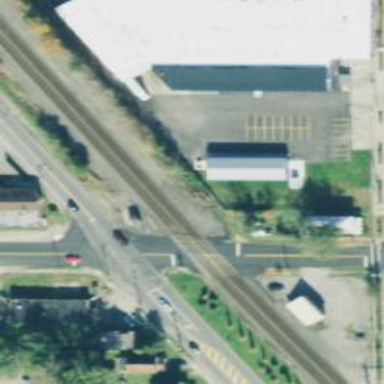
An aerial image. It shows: Railway level crossing.